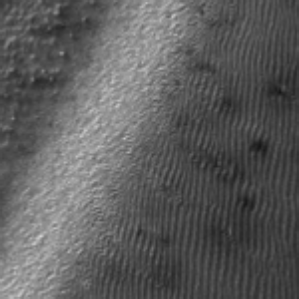
Label: frost